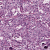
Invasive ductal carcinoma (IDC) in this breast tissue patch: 1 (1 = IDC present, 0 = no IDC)